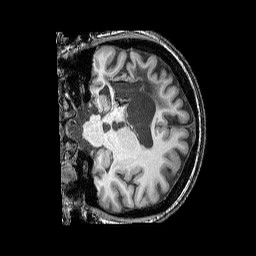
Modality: T1w
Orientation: coronal
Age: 31
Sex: female
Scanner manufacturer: siemens
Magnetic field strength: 3 T
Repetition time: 2.25 s
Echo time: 0.00411 s